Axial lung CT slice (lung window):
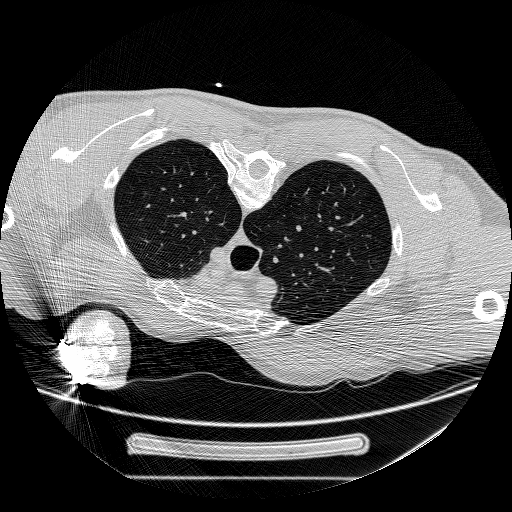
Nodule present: no